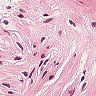
Metastatic tissue present: no